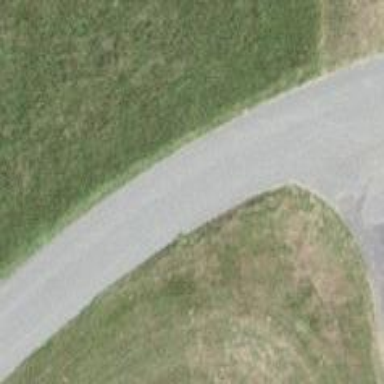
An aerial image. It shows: Unclassified road with asphalt surface.